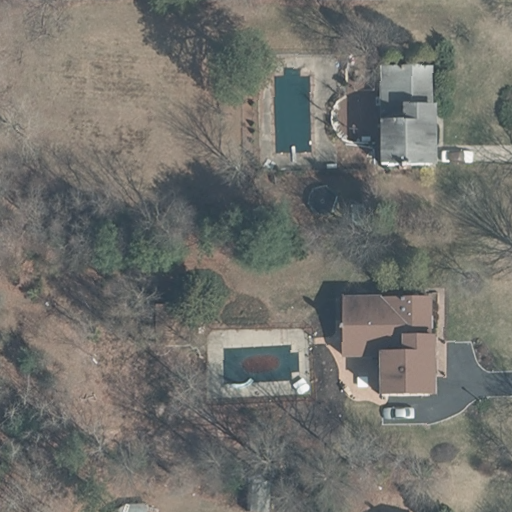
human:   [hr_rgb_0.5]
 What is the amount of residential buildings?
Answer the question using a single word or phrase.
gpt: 2

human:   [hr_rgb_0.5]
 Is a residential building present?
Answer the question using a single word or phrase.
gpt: yes

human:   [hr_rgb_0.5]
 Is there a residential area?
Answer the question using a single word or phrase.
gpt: yes

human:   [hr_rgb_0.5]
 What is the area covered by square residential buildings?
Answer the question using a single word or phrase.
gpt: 0m2

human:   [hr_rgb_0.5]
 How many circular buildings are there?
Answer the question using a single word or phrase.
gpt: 0

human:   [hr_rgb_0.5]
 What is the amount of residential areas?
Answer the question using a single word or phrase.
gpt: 1

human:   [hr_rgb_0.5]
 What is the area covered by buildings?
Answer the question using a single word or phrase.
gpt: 623m2

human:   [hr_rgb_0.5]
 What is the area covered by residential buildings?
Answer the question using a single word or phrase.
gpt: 552m2

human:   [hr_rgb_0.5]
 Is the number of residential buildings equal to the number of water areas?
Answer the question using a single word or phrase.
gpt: no

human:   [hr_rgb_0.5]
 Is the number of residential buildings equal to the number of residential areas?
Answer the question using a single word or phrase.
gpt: no

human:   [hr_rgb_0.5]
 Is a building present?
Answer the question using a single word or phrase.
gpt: yes

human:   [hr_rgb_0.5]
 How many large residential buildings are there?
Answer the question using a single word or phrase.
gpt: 0

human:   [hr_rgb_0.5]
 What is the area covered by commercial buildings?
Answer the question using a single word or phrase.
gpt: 0m2

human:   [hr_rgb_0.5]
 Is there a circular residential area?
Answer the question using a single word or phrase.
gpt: no

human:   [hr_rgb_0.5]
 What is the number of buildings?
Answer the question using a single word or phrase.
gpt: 4

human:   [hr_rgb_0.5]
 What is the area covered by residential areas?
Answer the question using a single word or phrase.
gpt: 9196m2

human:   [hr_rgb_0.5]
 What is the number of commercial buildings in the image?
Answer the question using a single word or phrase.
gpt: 0

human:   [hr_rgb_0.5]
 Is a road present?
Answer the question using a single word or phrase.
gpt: no

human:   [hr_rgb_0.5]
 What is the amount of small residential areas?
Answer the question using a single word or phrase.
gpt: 0

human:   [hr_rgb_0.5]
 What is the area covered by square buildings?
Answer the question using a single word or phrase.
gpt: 0m2

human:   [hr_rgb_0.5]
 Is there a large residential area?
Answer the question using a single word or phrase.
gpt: yes

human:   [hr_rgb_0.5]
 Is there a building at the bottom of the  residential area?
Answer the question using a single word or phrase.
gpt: yes

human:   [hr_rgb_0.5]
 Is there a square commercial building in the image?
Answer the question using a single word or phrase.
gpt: no

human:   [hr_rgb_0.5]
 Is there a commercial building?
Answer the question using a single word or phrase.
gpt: no

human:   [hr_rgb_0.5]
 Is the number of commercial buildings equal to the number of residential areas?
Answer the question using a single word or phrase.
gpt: no

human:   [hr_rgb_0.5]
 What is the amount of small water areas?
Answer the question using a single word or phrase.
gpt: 0

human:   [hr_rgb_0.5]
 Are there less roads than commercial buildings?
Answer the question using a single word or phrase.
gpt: no

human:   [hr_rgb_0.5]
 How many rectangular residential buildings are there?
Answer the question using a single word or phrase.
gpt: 2

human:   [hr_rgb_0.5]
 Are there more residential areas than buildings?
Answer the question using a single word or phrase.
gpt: no

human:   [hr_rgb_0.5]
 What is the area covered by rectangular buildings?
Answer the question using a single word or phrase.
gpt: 623m2

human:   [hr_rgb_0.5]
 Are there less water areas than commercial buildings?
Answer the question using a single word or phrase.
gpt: no

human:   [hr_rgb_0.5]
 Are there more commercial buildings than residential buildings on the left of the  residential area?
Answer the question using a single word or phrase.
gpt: no

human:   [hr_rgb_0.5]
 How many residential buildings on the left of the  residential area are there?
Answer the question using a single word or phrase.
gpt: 0

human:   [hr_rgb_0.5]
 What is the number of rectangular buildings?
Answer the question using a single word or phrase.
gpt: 4

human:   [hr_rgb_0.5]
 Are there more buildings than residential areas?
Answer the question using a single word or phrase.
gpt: yes

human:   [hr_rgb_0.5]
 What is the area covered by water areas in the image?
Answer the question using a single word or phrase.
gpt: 0m2

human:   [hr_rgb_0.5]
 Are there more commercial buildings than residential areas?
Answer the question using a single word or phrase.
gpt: no

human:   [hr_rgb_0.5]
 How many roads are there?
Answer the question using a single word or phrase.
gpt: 0

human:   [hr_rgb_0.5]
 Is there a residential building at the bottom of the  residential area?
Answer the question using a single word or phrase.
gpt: yes

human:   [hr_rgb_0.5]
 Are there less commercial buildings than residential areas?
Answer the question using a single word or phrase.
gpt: yes

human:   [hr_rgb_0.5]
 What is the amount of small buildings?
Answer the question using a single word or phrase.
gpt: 2

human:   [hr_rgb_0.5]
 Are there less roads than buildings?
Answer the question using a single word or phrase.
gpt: yes

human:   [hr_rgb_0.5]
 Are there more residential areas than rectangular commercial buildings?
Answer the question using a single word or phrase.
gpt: yes

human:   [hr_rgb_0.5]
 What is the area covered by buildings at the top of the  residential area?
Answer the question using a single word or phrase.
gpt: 0m2

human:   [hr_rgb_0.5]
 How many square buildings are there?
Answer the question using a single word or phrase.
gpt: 0

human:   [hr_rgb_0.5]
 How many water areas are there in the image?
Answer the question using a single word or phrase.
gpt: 0

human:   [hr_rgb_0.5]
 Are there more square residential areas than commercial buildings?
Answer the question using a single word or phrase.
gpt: no

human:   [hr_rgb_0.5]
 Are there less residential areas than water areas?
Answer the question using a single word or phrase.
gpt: no

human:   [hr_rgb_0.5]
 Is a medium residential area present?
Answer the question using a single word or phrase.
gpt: no

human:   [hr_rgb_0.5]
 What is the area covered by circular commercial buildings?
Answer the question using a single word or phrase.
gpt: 0m2

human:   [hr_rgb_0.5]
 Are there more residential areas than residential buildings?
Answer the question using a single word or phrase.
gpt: no

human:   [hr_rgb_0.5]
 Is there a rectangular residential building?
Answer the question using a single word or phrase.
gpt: yes

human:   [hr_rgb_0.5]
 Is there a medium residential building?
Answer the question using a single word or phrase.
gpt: yes

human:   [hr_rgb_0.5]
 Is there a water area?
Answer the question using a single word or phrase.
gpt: no

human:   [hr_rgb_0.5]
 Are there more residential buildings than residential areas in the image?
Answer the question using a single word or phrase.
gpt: yes

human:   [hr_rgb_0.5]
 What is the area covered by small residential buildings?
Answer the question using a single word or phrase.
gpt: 0m2

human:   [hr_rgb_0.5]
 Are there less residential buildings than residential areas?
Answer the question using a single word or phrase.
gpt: no

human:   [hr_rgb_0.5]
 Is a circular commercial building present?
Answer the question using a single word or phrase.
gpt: no

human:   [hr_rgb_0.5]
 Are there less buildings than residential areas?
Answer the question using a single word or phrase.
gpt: no

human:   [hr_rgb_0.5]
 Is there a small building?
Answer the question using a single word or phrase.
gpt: yes

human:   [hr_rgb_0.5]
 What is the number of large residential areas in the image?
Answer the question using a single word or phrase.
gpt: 1

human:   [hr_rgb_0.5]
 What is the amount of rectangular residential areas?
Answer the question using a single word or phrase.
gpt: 0

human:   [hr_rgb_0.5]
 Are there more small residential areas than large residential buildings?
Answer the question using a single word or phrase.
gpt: no

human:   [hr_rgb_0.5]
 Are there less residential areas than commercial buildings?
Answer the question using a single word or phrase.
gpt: no